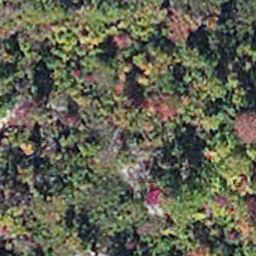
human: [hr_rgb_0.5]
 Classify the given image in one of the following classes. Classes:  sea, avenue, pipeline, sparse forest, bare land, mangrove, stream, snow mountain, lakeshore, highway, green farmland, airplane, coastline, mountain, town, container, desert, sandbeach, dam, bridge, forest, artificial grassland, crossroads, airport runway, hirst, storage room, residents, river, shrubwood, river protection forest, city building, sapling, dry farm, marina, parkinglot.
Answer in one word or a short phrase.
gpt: mangrove